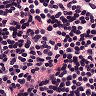
Metastatic tissue present: no